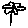
Label: flower